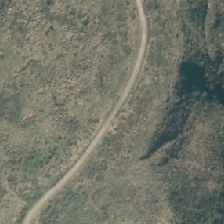
Land cover: low_producing_grassland